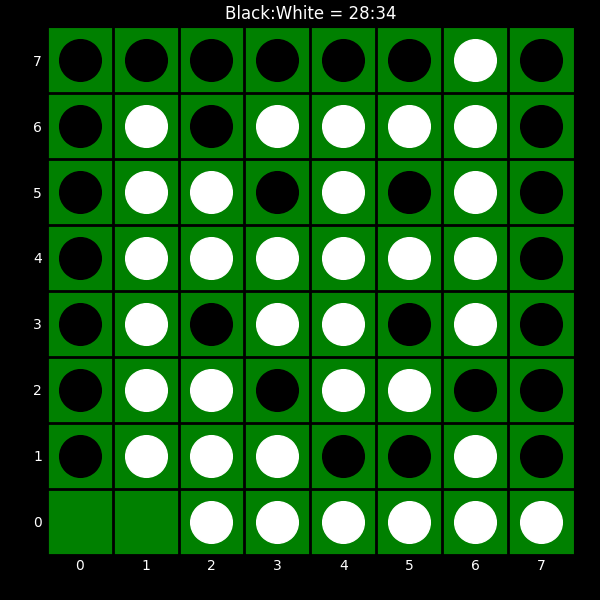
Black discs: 28
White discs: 34